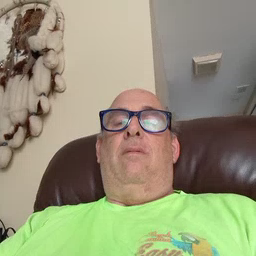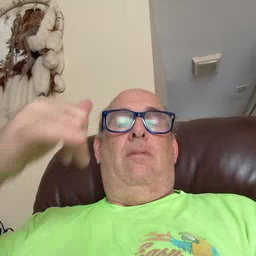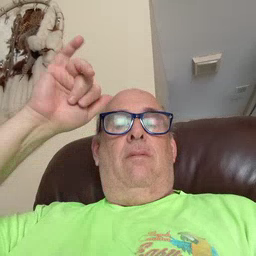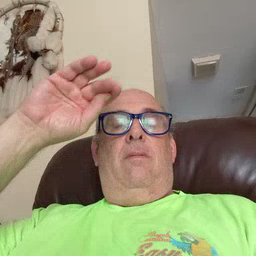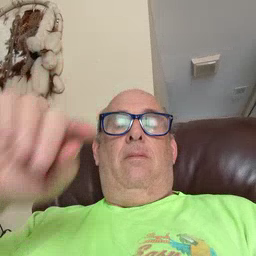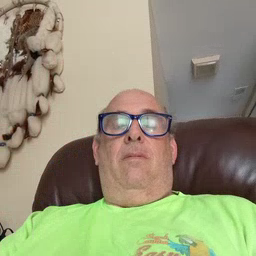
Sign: cowboy